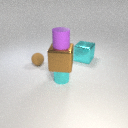
small cyan metal cylinder in front of large cyan metal cube